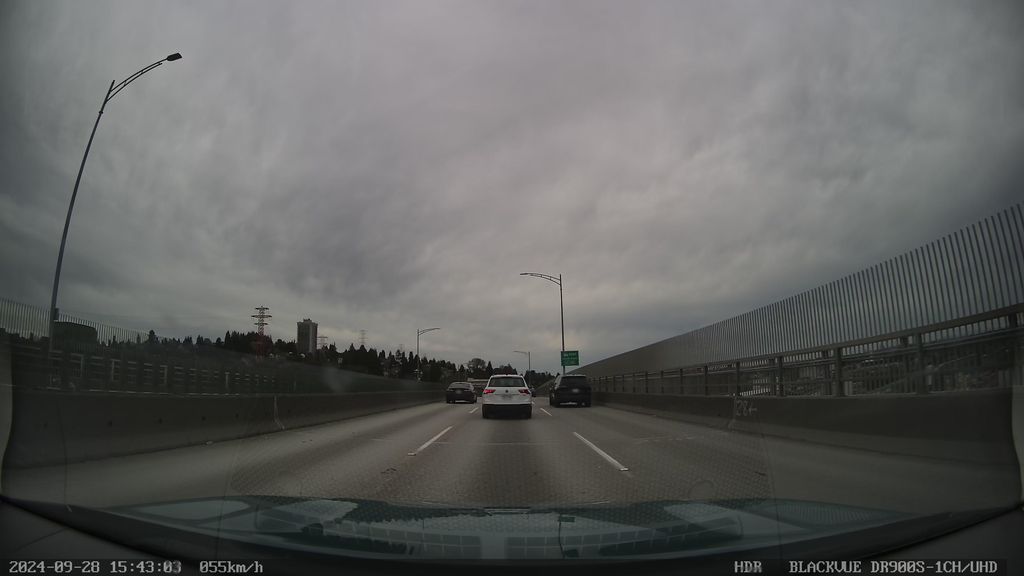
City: vancouver